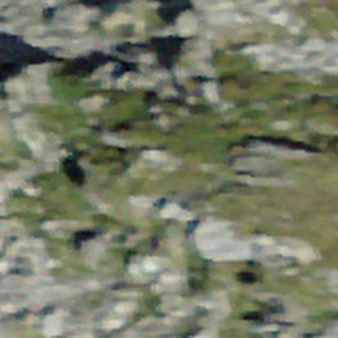
Label: bouldering_area